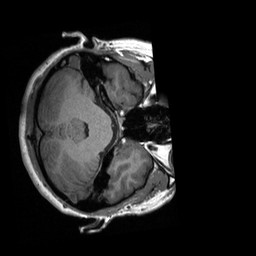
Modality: T1w
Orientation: axial
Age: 27
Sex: female
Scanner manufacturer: siemens
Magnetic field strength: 3 T
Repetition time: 1.9 s
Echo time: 0.00226 s